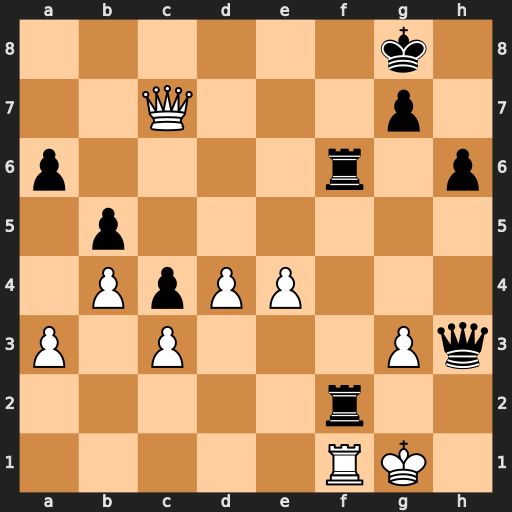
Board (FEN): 6k1/2Q3p1/p4r1p/1p6/1PpPP3/P1P3Pq/5r2/5RK1
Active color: w
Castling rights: -
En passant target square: -
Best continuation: Rxf2 Rxf2 Kxf2